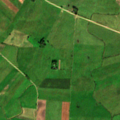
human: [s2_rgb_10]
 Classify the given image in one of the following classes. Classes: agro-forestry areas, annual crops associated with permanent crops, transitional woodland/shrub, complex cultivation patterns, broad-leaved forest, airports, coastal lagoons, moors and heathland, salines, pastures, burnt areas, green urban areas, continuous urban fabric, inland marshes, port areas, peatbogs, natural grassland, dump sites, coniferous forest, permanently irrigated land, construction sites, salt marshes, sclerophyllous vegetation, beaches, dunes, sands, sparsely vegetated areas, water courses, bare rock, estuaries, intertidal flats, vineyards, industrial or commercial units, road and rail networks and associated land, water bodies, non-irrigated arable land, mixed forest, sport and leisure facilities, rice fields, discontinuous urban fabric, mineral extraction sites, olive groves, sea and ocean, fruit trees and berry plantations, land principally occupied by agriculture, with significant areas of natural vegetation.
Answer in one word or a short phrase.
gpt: non-irrigated arable land